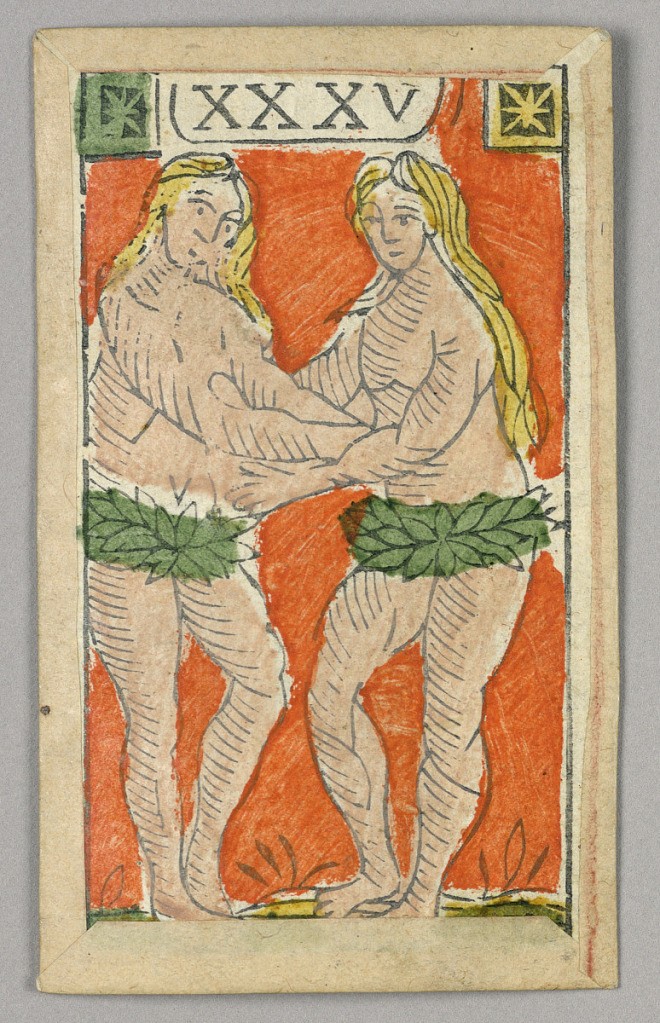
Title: Minchiate (Tarot) Playing Card
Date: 17th century
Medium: Stencil-colored woodblock print
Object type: Playing card
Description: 1909-22-1-1/35: Partial set of Italian Minchiate playing cards50;     1909-22-1-35: Part of a set of Italian Minchiate playing cards.50